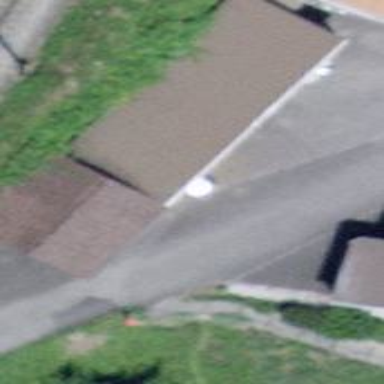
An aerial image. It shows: Garage building.